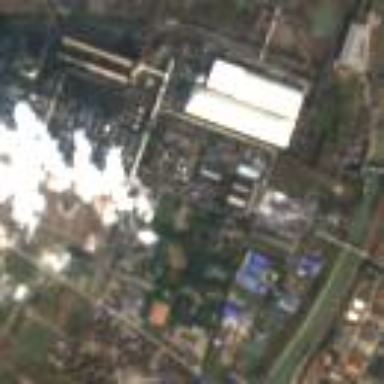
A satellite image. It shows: Industrial area with coal power plant.